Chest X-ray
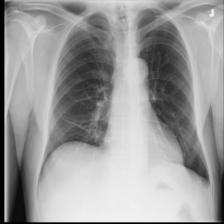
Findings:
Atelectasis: negative
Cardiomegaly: negative
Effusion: negative
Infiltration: negative
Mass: negative
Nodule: negative
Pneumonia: negative
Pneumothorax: negative
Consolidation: negative
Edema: negative
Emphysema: negative
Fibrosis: negative
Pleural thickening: negative
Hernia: negative